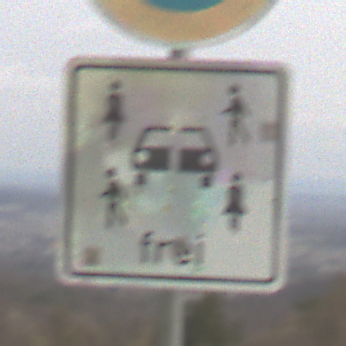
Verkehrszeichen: CarsharingfahrzeugeFrei
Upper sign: EingeschraenktesHalteverbot
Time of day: MorningAfternoon
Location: Outdoor (Suburban)
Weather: Overcast
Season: NotSpecified
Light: Natural